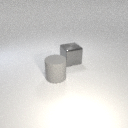
large gray metal cube behind large gray rubber cylinder